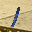
Label: 1